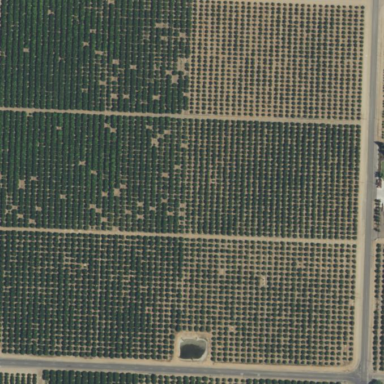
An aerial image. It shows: Orange orchard with rows of orange trees.